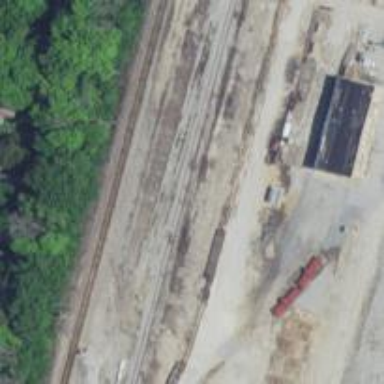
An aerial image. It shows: Abandoned railway yard is depicted.